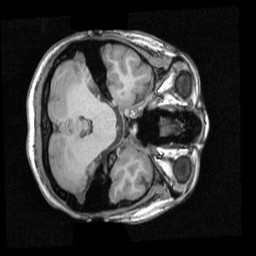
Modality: T1w
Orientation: axial
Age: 28
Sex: female
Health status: healthy